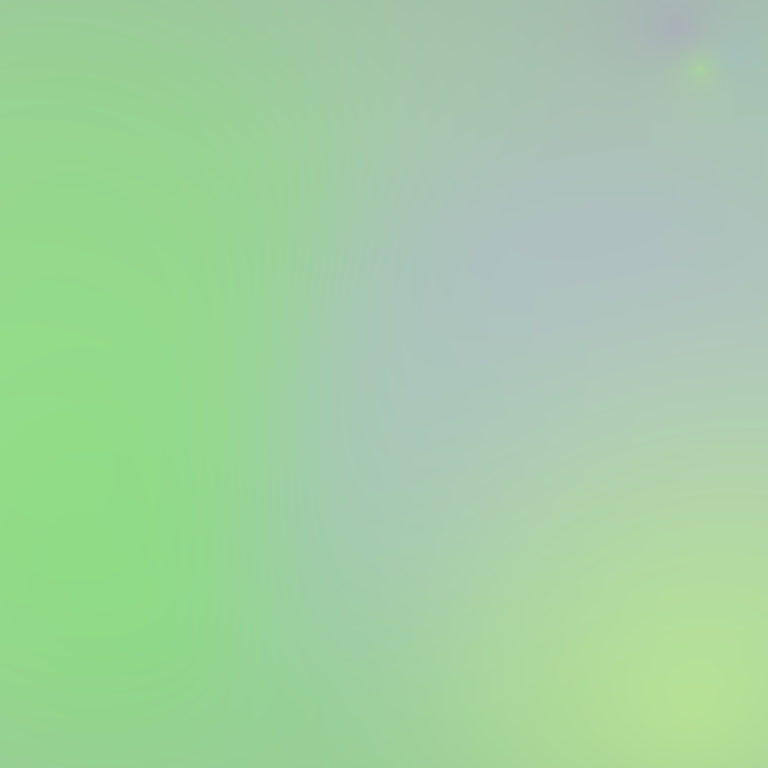
Abstract light effect, smooth gradient from soft green to pale blue, calm atmosphere, diffuse light, no room, no furniture, no objects.